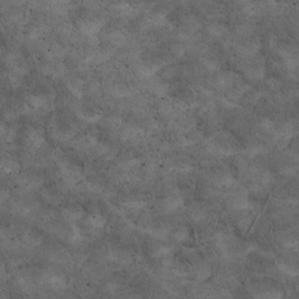
Label: non_frost